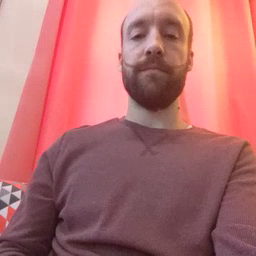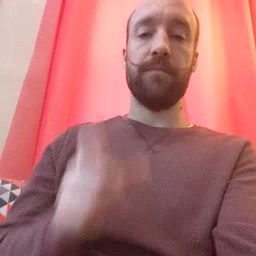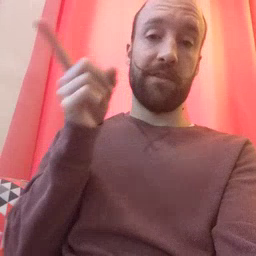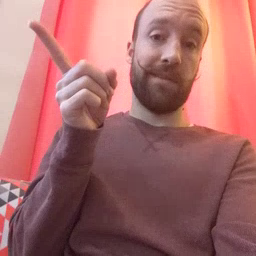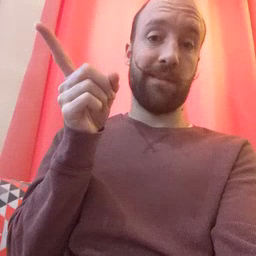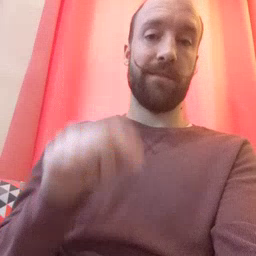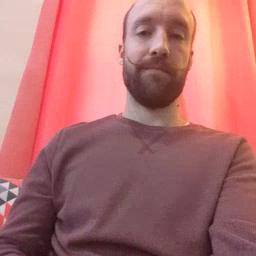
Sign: hesheit